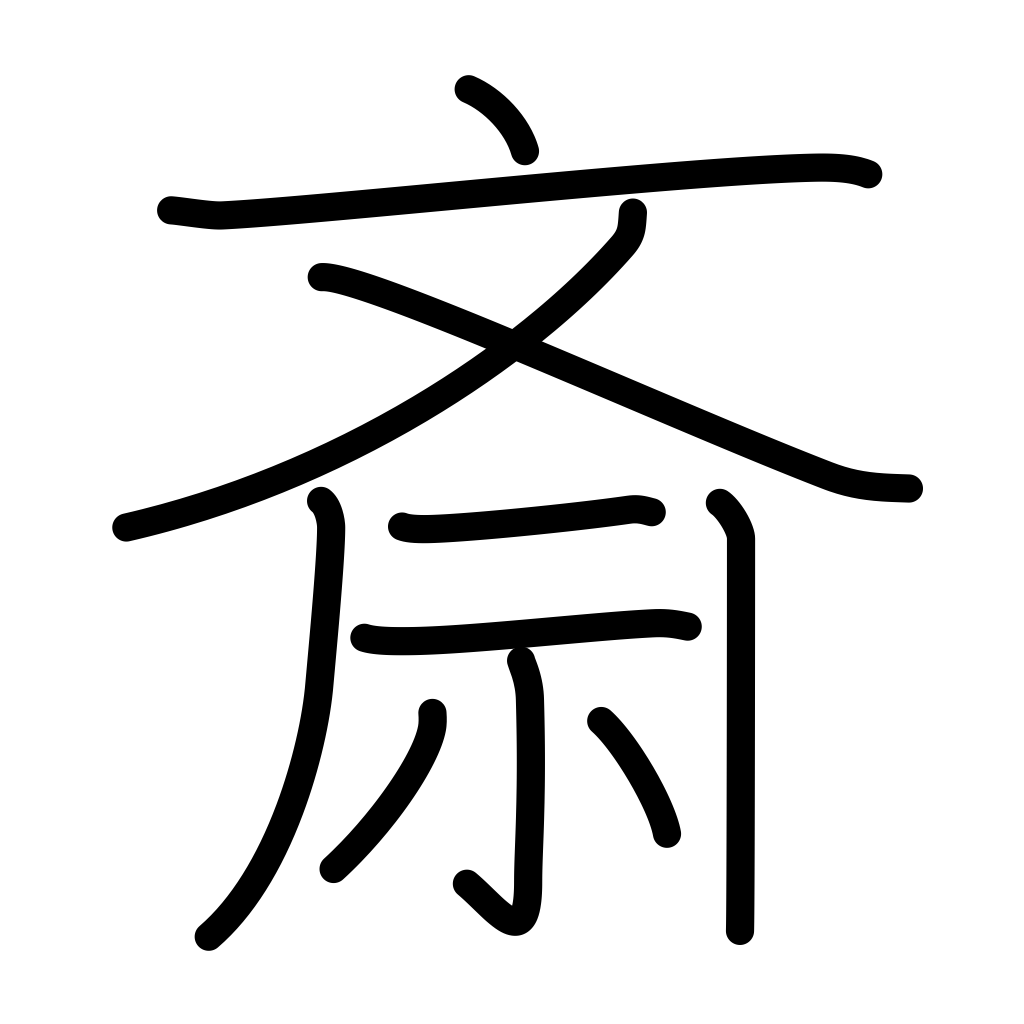
Meaning: purification, Buddhist food, room, worship, avoid, alike